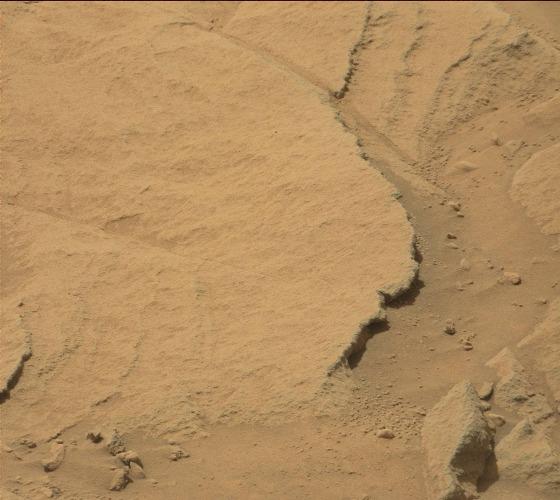
Terrain classes present: Bedrock, Gravel / Sand / Soil, Shadow